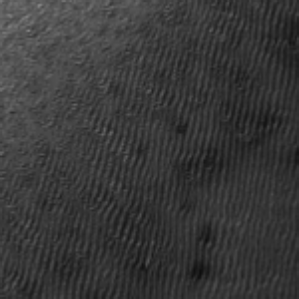
Label: frost